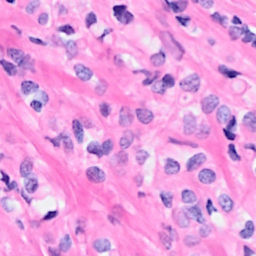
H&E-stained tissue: Breast